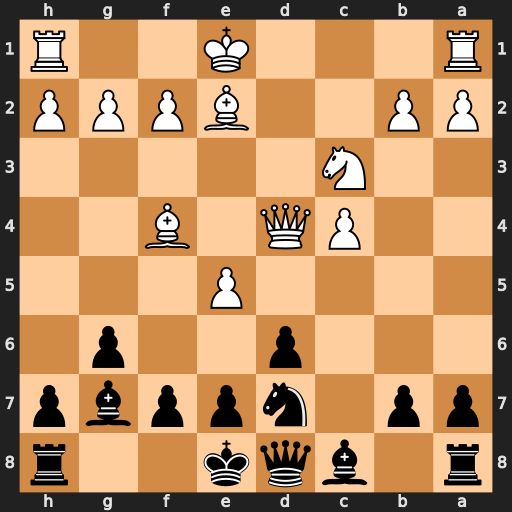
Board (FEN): r1bqk2r/pp1nppbp/3p2p1/4P3/2PQ1B2/2N5/PP2BPPP/R3K2R
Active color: b
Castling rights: KQkq
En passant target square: -
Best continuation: dxe5